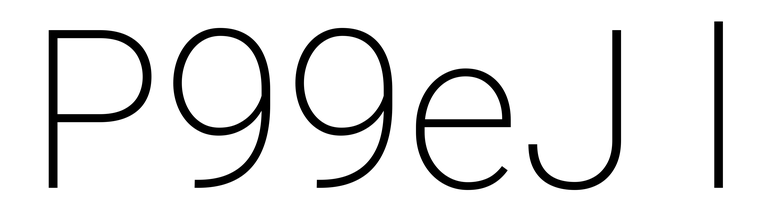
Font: Roboto_ExtraLight